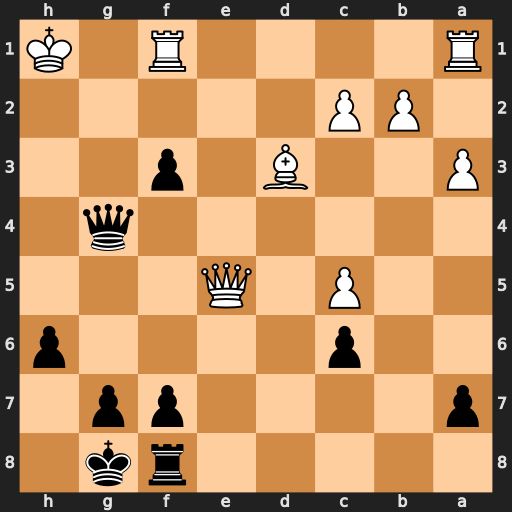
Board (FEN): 5rk1/p4pp1/2p4p/2P1Q3/6q1/P2B1p2/1PP5/R4R1K
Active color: b
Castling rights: -
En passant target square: -
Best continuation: Qg2#